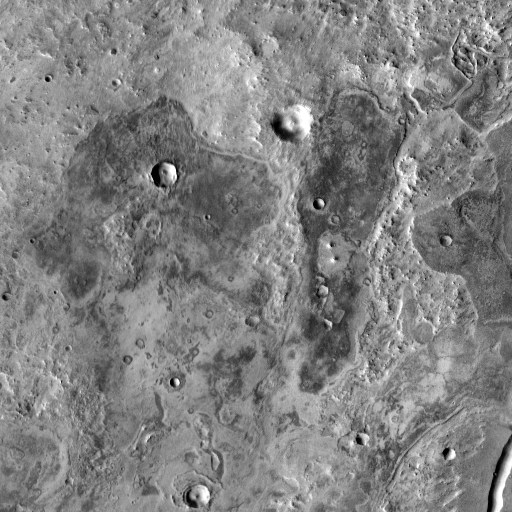
Crater classes present: Background, Other, Layered, Buried